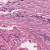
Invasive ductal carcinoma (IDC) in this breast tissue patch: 1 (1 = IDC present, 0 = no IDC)